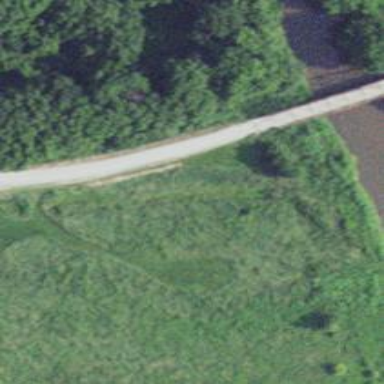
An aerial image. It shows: Tertiary road passing over bridge.